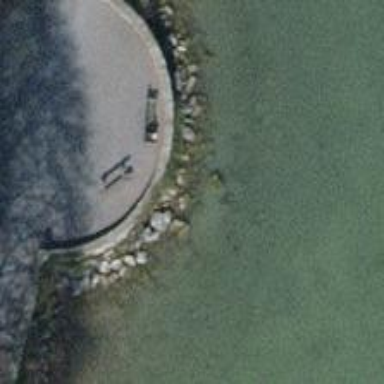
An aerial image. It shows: Brown bench.